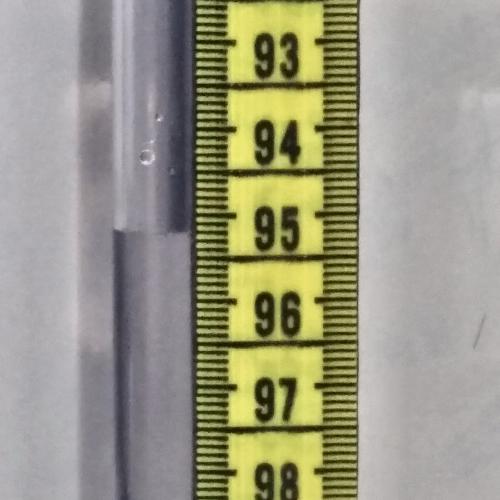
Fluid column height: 95.2 cm